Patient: sex M, age 52
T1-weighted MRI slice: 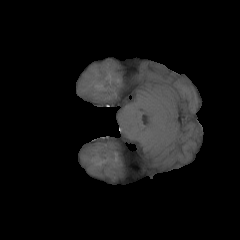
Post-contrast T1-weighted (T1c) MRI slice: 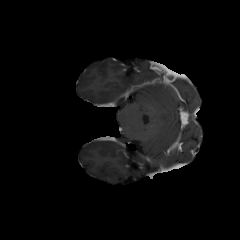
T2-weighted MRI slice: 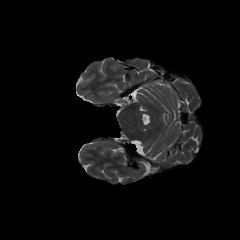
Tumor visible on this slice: no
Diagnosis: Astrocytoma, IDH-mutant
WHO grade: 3